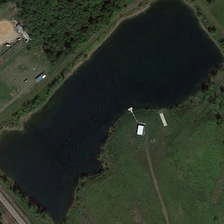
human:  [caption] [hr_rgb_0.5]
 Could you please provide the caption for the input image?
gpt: many green plants are around an almost rectangular dark green pond .

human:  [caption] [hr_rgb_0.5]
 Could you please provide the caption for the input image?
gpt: many green plants are around an almost rectangular dark green pond .

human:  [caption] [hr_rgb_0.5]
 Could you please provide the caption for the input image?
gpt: it is a dark blue lake, a white building and green trees and grassland .

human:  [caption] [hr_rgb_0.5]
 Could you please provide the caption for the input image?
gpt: this is a lake, a building, grassland and many trees .

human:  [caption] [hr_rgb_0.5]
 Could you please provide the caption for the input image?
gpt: this is a lake, a building, grassland and many trees .